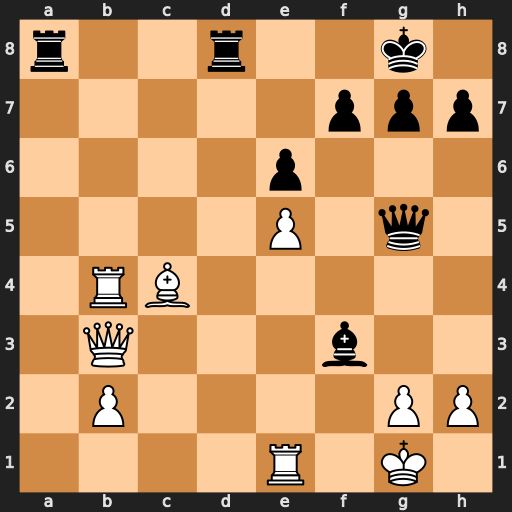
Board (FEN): r2r2k1/5ppp/4p3/4P1q1/1RB5/1Q3b2/1P4PP/4R1K1
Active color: w
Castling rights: -
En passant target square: -
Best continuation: Qxf3 Qd2 Qc3 Qxc3 bxc3